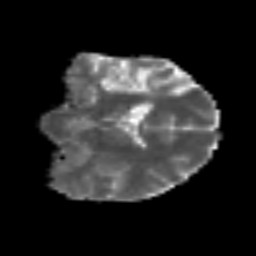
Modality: MD
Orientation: coronal
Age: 39
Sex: female
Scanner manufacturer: siemens
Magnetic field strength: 3 T
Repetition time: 6.1 s
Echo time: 0.101 s